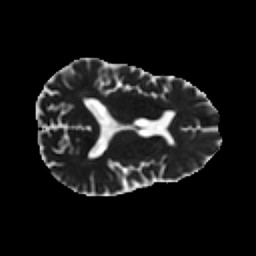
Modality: MD
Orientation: axial
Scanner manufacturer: ge
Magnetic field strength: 3 T
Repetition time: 8.8 s
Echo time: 0.085 s